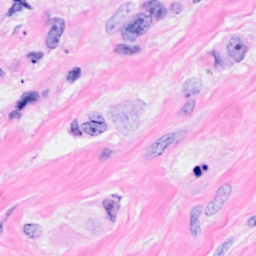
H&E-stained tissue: Breast